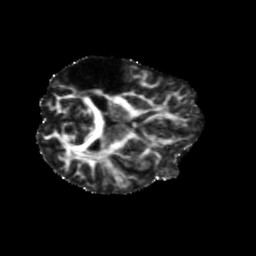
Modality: FA
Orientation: axial
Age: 46
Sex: female
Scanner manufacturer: siemens
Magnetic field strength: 3 T
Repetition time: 5.47 s
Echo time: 0.0854 s